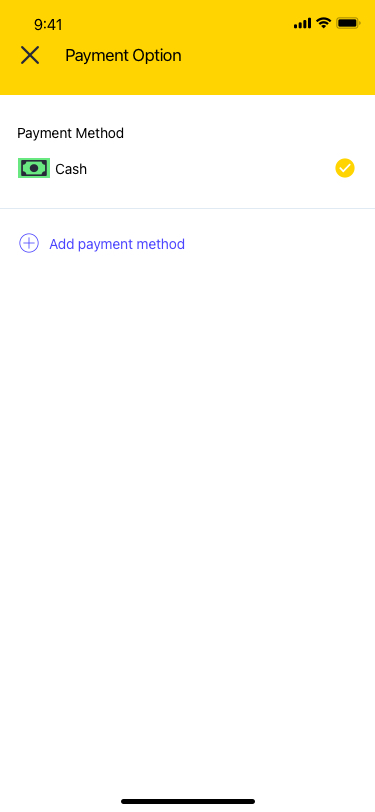
Text in this UI design:
Payment Method
Cash
Add payment method